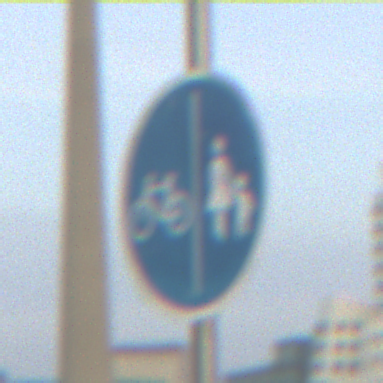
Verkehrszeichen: GetrennterRadUndGehwegRadwegLinks
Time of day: SunriseSunset
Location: Outdoor (Urban)
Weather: PartlyCloudy
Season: NotSpecified
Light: Natural